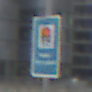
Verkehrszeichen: Wasserschutzgebiet
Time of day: SunriseSunset
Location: Outdoor (Urban)
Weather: PartlyCloudy
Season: NotSpecified
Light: Natural